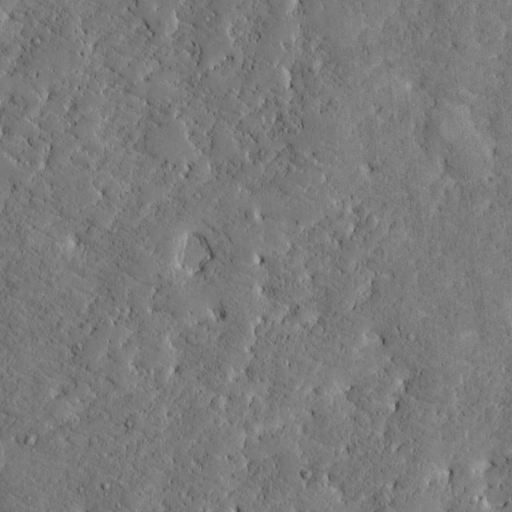
Classes present: Background